Question: I would like to know how to keep a child frames on top of parent frame, without being modal. I tried using wx.FRAME_FLOAT_ON_PARENT, but all I get is a grey frame on top of my main Frame. Whether I put it in my class or when I create an instance, the result is the same.

'''
bob = DpxBob(self, title = 'DIO Info', btn = CLOSE|UPDATE, device = self.device,
size=(730, 635), tabs=tabs, style=wx.FRAME_FLOAT_ON_PARENT)
class DpxFrame(wx.Frame):
def __init__(self, parent, title, btn, device, size, tabs=None):
super(DpxFrame, self).__init__(parent, title=title, size=size,
style=wx.FRAME_FLOAT_ON_PARENT)
'''
Also, it needs to be cross platform. Any help would be appreciate.
P.S.: Making progress, but I am still new in the world of OOP.
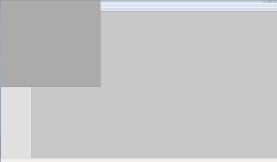
Answer: Part of the problem is that you need to also add wx.DEFAULT_FRAME_STYLE to your child frame's style list. Here's an example that works for me:
'''
import wx
########################################################################
class GenericPanel(wx.Panel):
""""""
#----------------------------------------------------------------------
def __init__(self, parent, showChild=False):
"""Constructor"""
wx.Panel.__init__(self, parent)
if showChild:
btn = wx.Button(self, label="Show Child")
btn.Bind(wx.EVT_BUTTON, self.onShowChild)
#----------------------------------------------------------------------
def onShowChild(self, event):
""""""
frame = ChildFrame(self.GetParent())
frame.Show()
########################################################################
class ChildFrame(wx.Frame):
""""""
#----------------------------------------------------------------------
def __init__(self, parent):
"""Constructor"""
wx.Frame.__init__(self, parent, title="Child frame",
style=wx.FRAME_FLOAT_ON_PARENT|wx.DEFAULT_FRAME_STYLE)
panel = GenericPanel(self)
self.Show()
########################################################################
class MainFrame(wx.Frame):
""""""
#----------------------------------------------------------------------
def __init__(self):
"""Constructor"""
wx.Frame.__init__(self, None, title="Main Frame", size=(800,600))
panel = GenericPanel(self, showChild=True)
self.Show()
#----------------------------------------------------------------------
if __name__ == "__main__":
app = wx.App(False)
frame = MainFrame()
app.MainLoop()
'''
Now if you want to keep the frame within the confines of the main frame, then you'll probably want to look at MDI frames in wx.aui (or better yet, check out the generic AUI in wx.lib.agw.aui). The wxPython demo has examples of each.